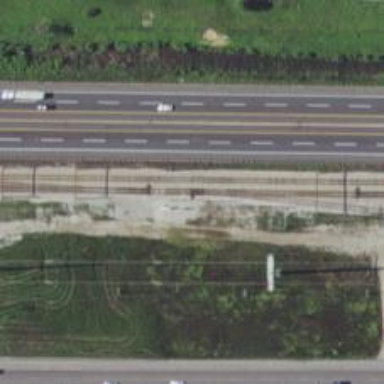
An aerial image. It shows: Railway track with contact line for electrification.